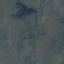
Land use / land cover class: HerbaceousVegetation